Interaction volume radius: 10 \u00c5
Interaction volume height: 20 \u00c5
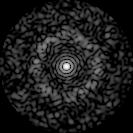
Disorder parameter: 0.8096